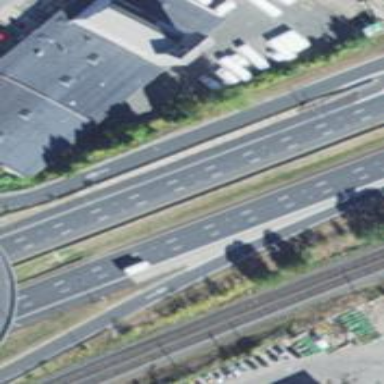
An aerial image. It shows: Asphalt motorway link.